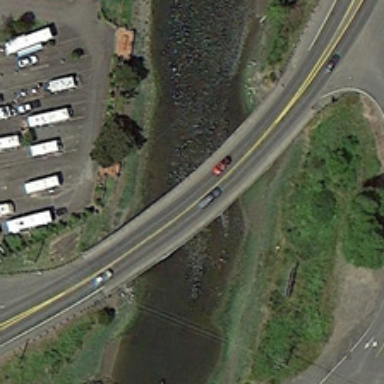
A bridge connects the two sides of the river .